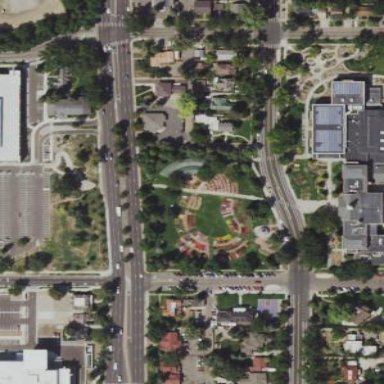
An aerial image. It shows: Lovely park for leisure and relaxation.